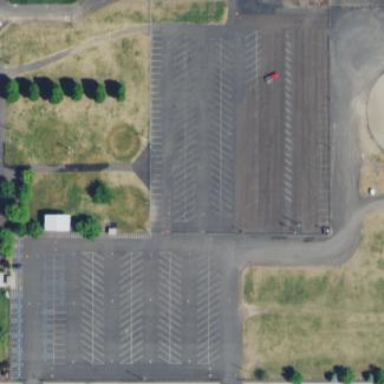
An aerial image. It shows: Parking area.